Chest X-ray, AP view. Patient: 42 years old, sex F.
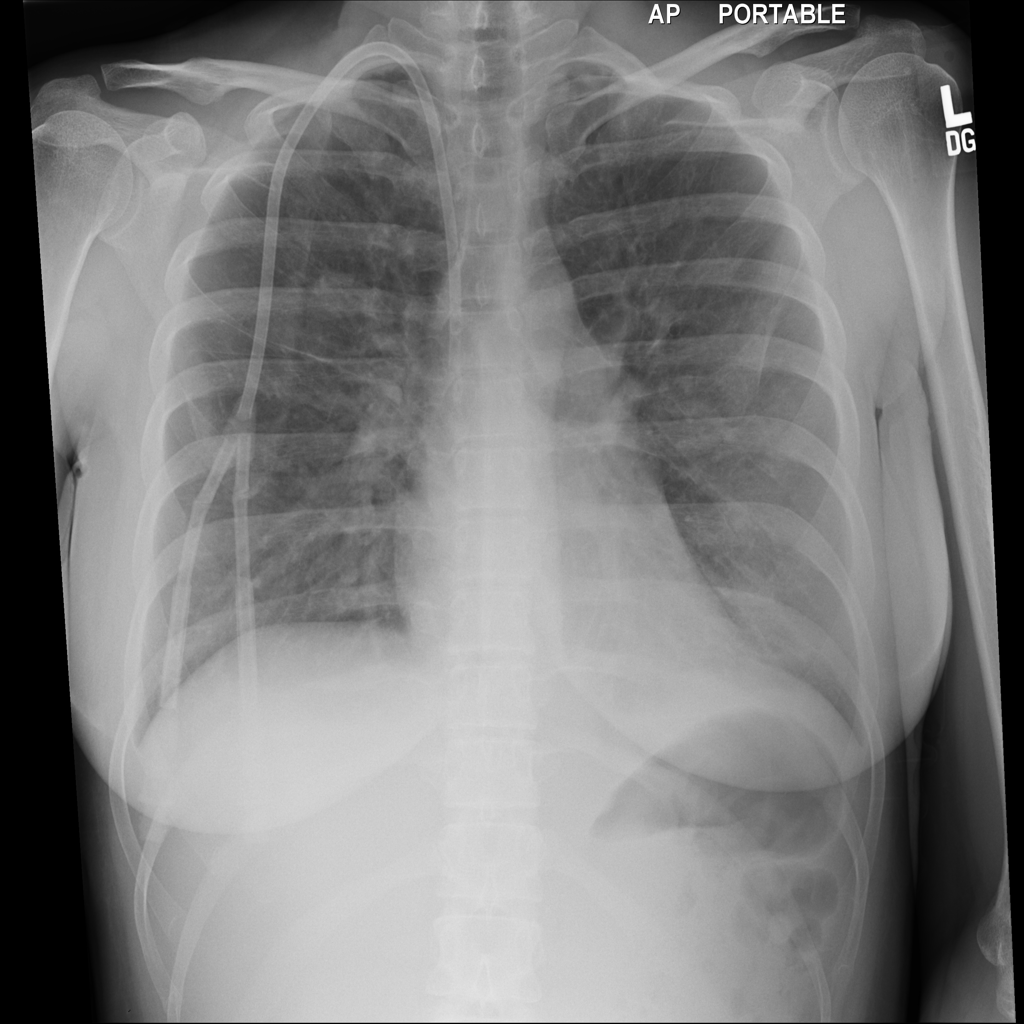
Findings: Infiltration